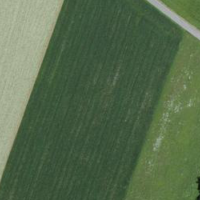
EUNIS habitat code: 52
Species observed at this site:
Vaccinium myrtillus
Cephalanthera rubra